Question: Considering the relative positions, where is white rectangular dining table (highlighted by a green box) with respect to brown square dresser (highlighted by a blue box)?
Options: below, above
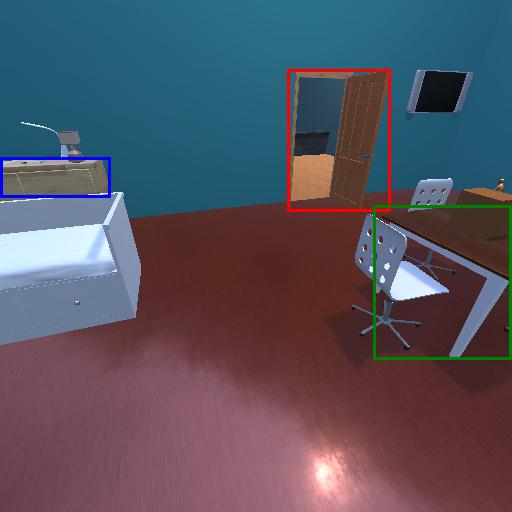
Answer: below